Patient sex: F
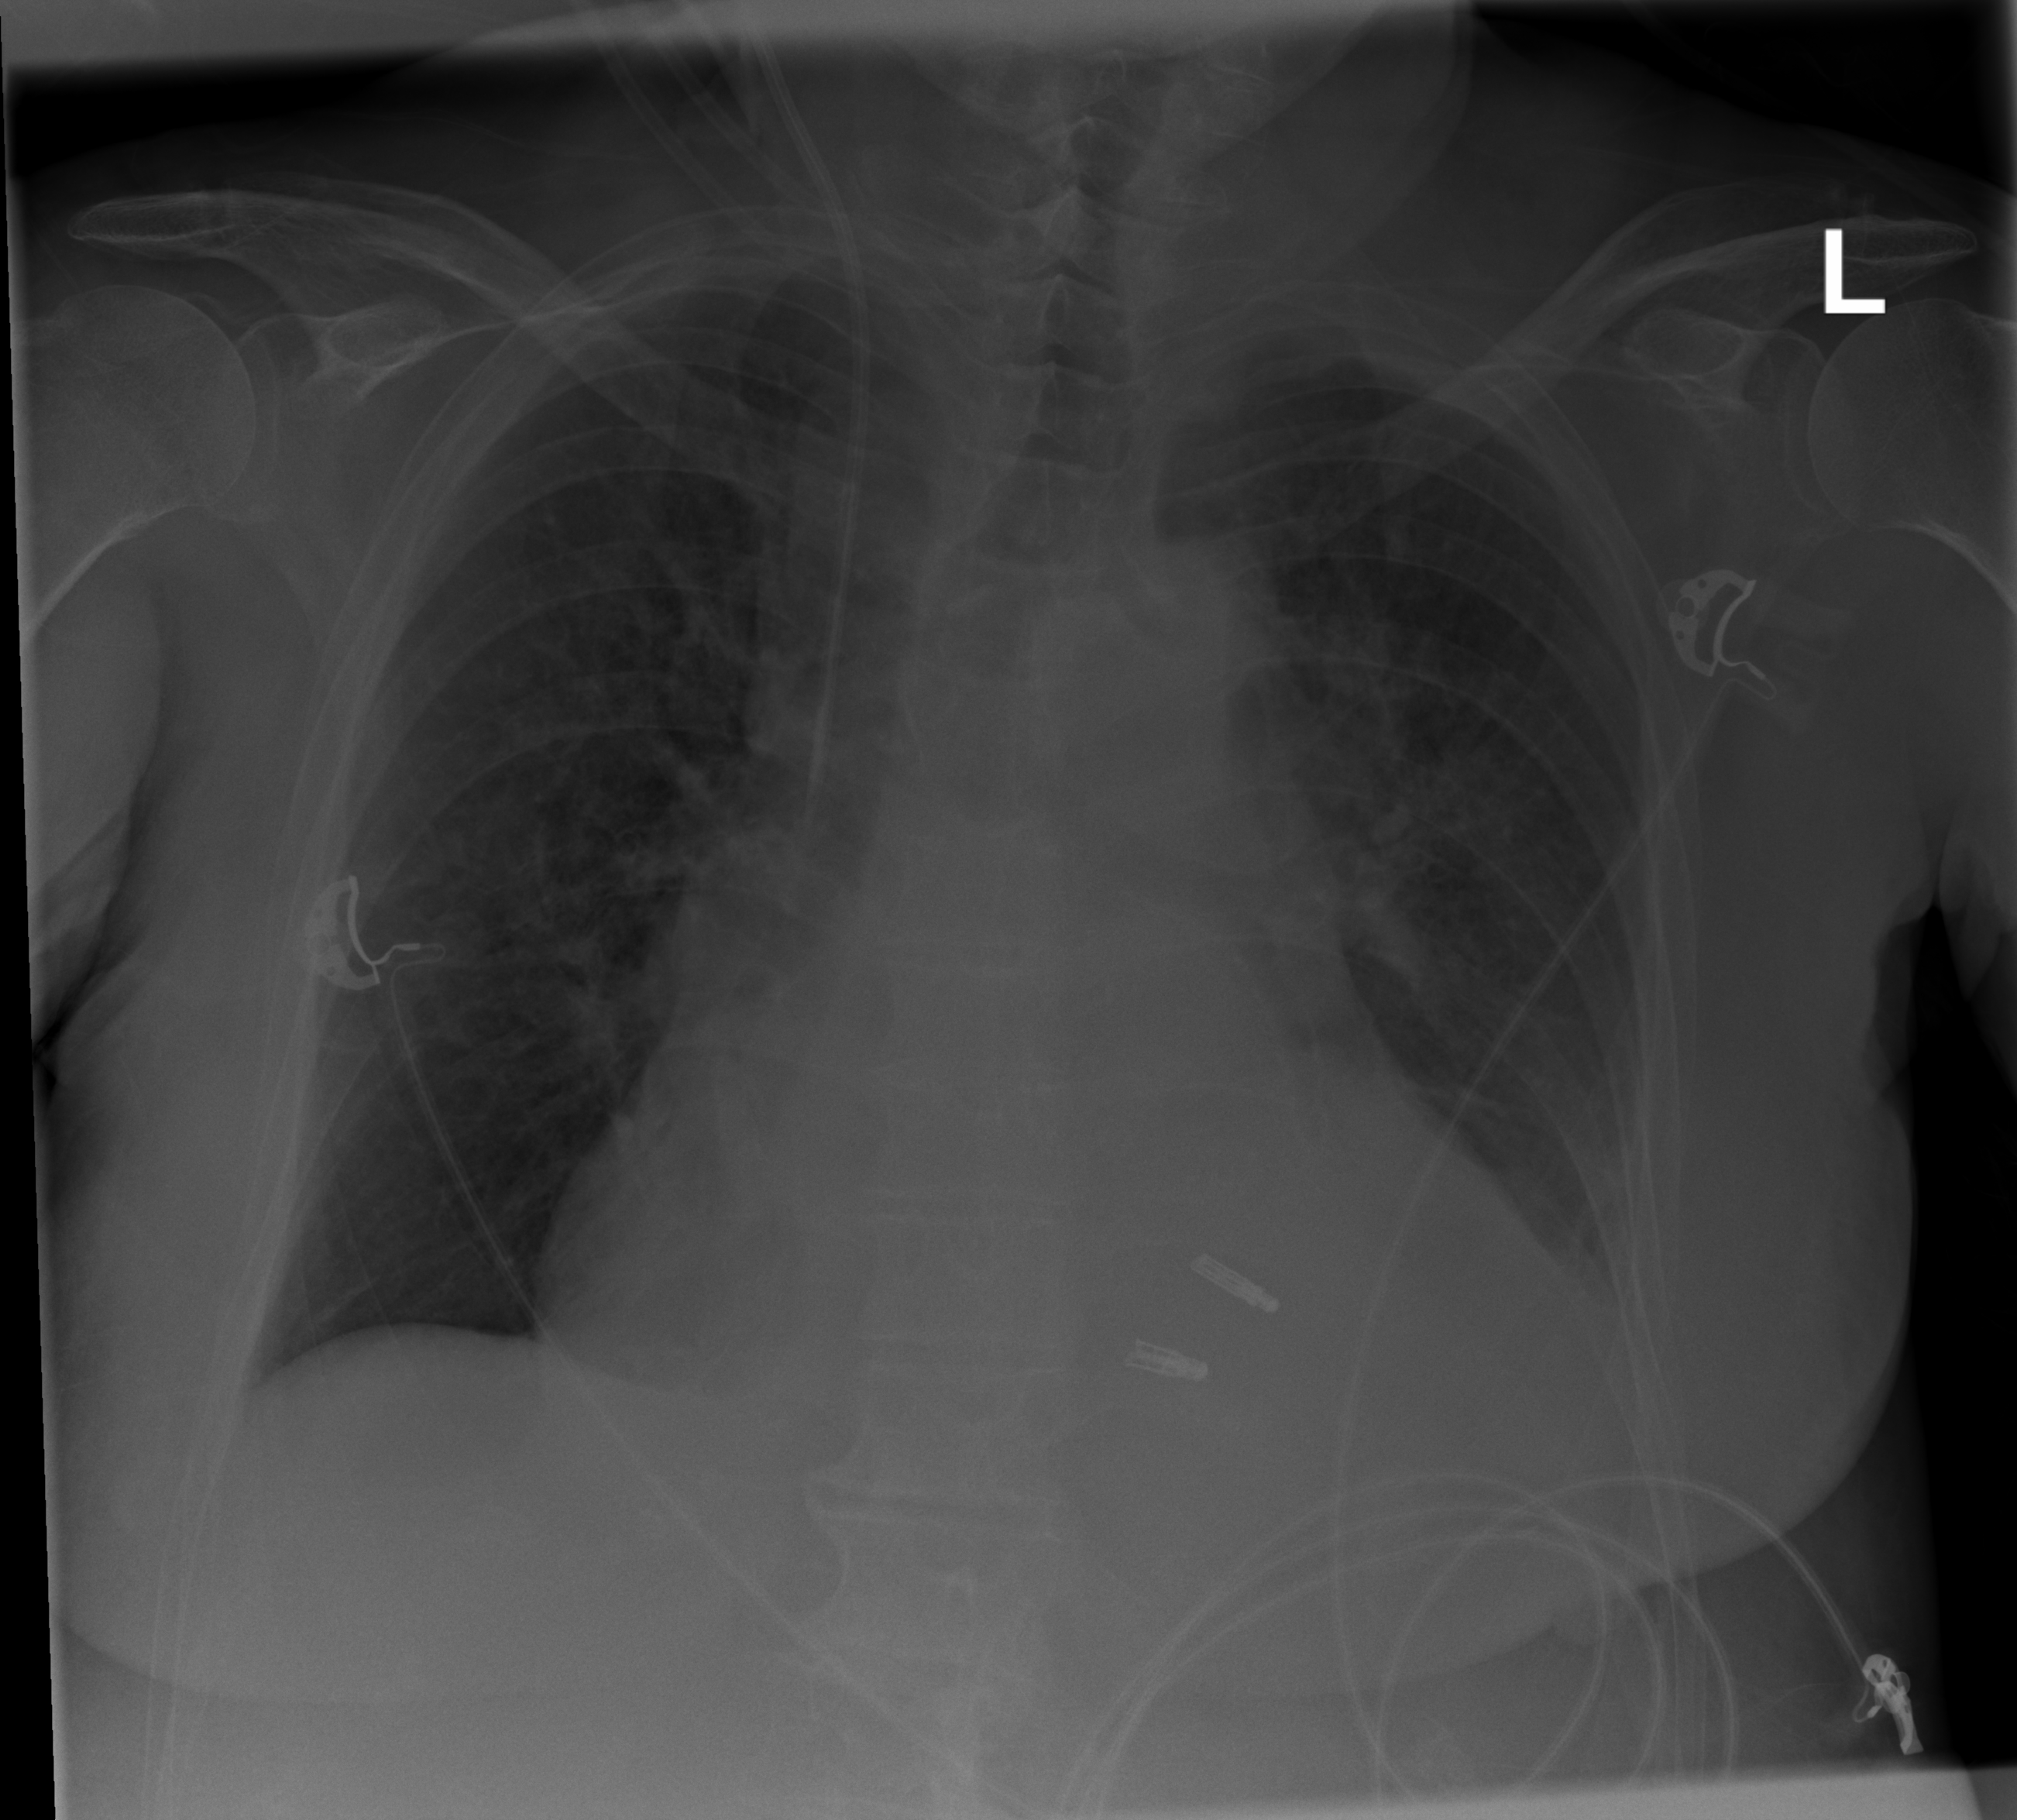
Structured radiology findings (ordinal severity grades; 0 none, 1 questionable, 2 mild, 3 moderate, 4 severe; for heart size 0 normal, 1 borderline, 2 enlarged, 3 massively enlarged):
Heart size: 3
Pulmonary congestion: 2
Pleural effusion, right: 0
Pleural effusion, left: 2
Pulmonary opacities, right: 0
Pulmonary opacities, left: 0
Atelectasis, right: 0
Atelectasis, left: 0